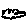
Label: cloud